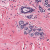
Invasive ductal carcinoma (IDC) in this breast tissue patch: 0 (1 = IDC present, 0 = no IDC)